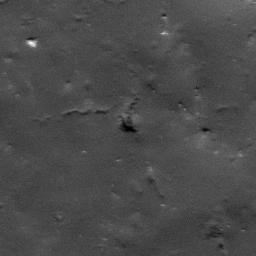
Pit: Tycho 2
Host crater: Tycho
Host type: impact_melt
Lunar coordinates: latitude -42.598, longitude 347.82